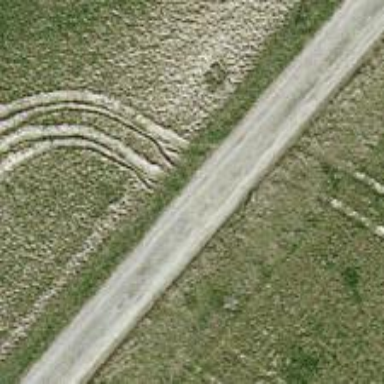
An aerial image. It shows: Service road with concrete surface. The track type is grade 1.